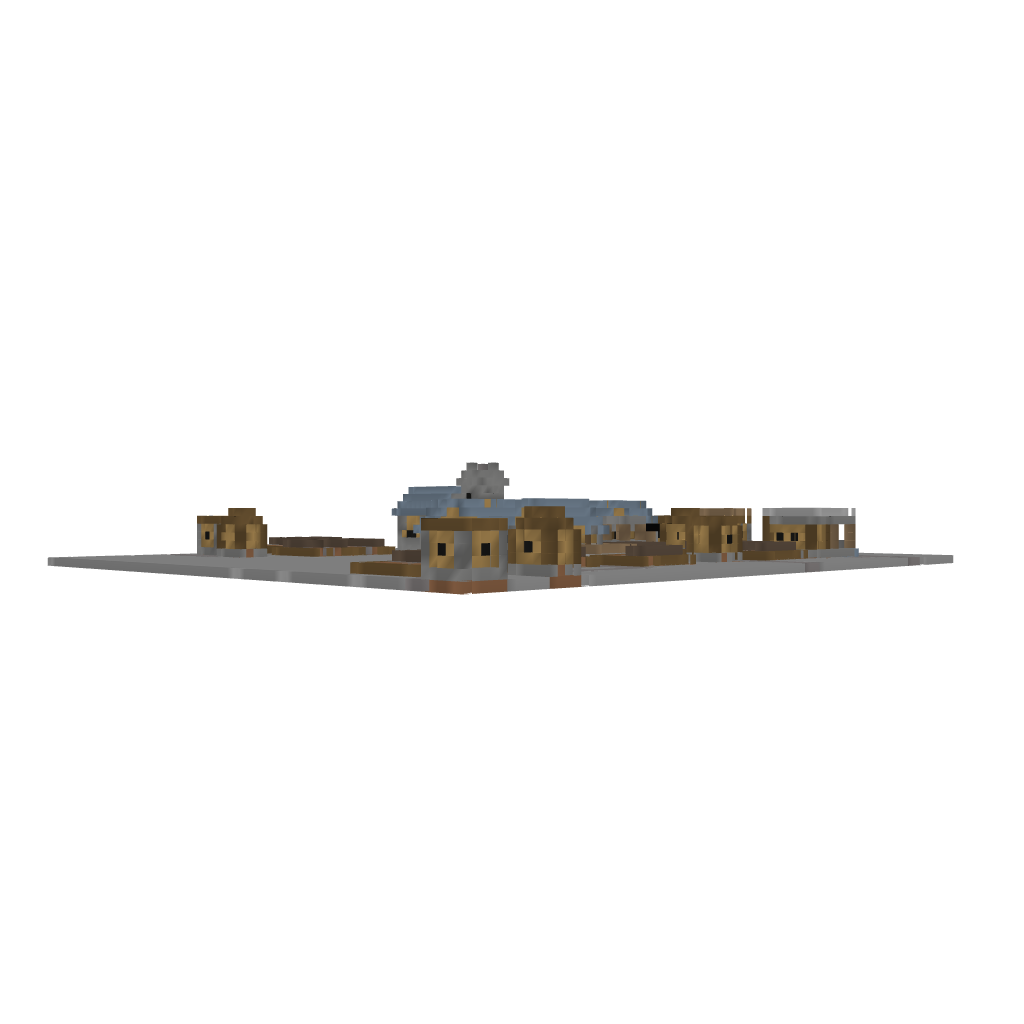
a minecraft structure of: Minecraft Village